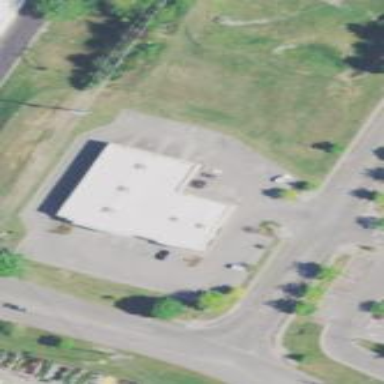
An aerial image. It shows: Building.